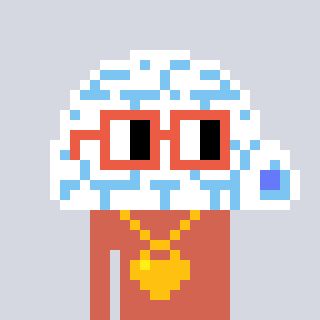
a pixel art character with square orange glasses, a igloo-shaped head and a peachy-colored body on a cool background